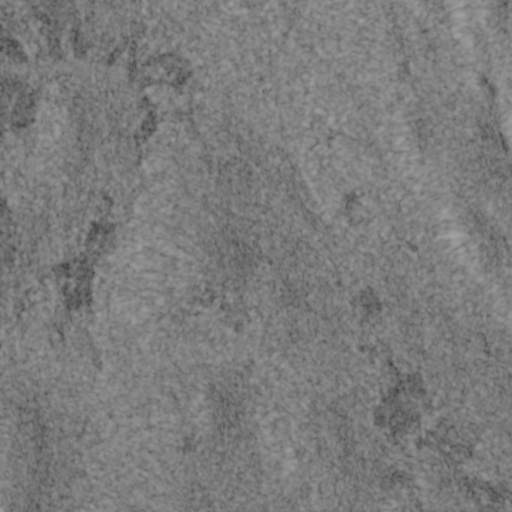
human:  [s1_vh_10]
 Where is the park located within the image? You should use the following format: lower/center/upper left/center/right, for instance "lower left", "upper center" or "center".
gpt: The park is located in the upper left of the image.
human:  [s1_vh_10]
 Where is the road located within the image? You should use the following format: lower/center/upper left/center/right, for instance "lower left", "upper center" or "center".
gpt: There is no road in the image.

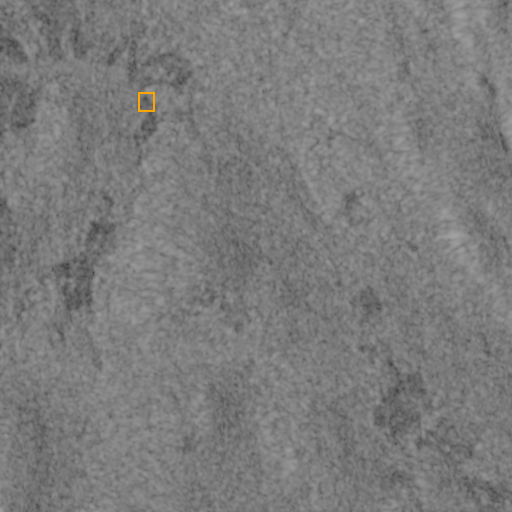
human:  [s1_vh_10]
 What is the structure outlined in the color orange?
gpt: The structure outlined in orange is a park.
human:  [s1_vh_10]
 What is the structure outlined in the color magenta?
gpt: There is no magenta outline.